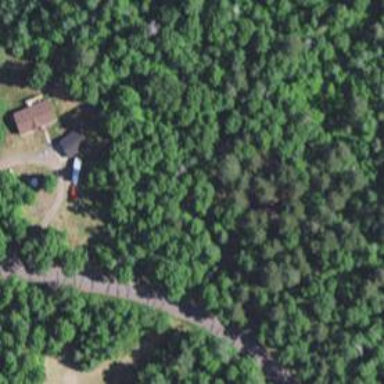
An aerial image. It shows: Driveway.